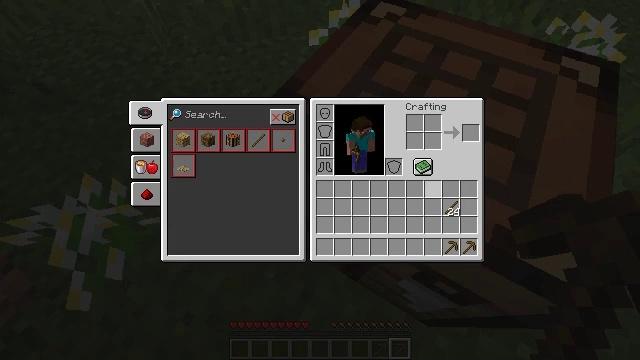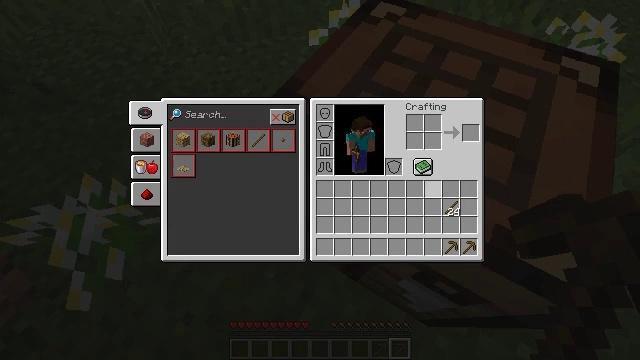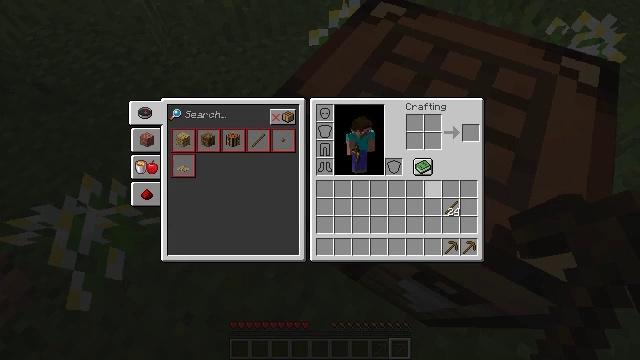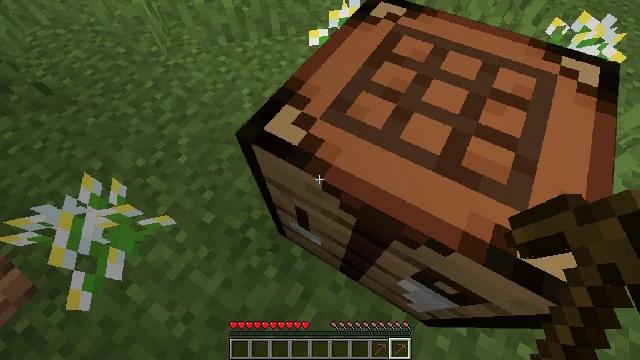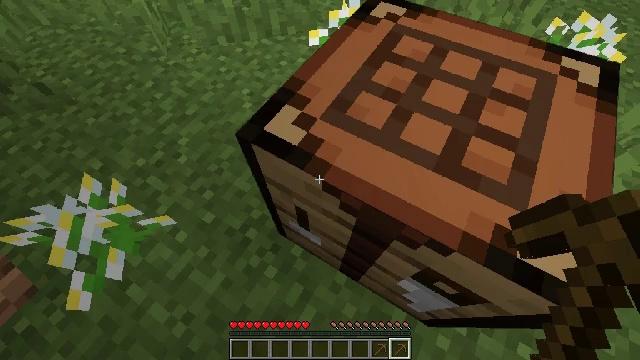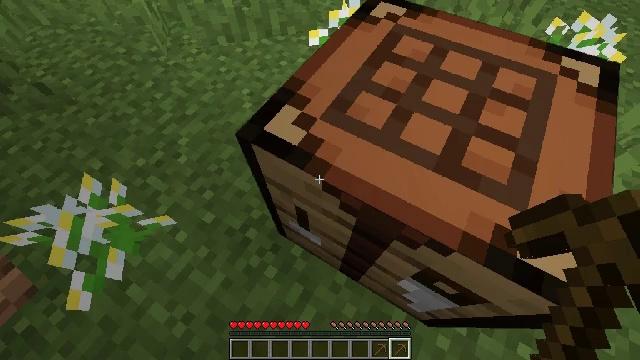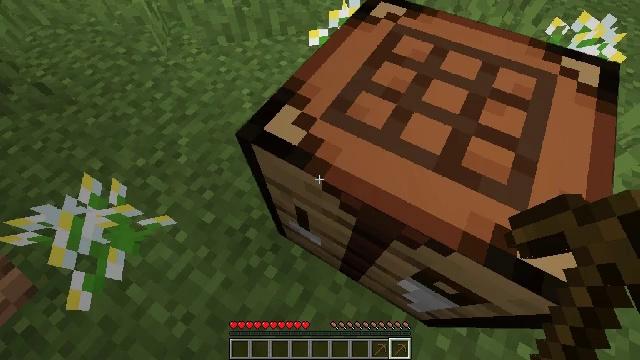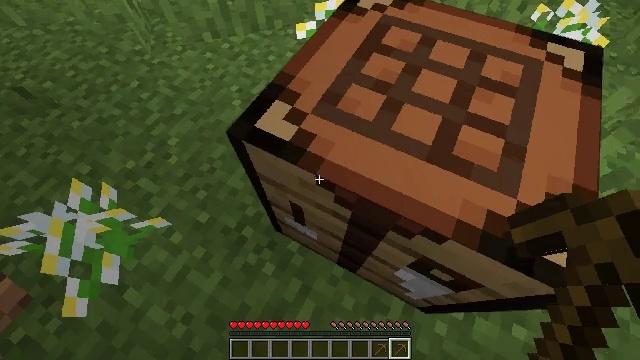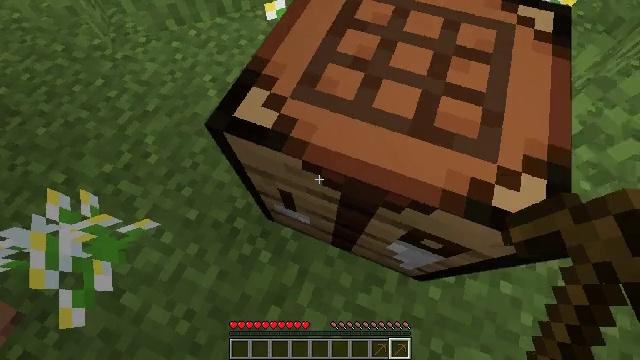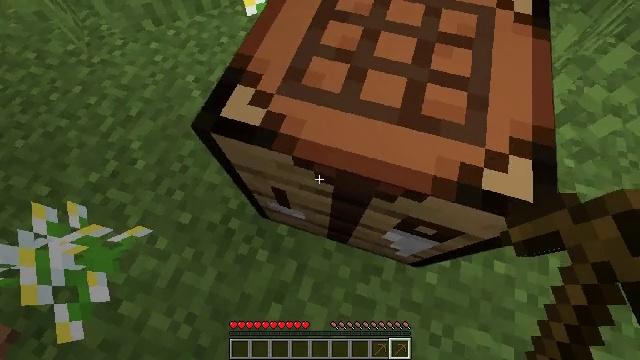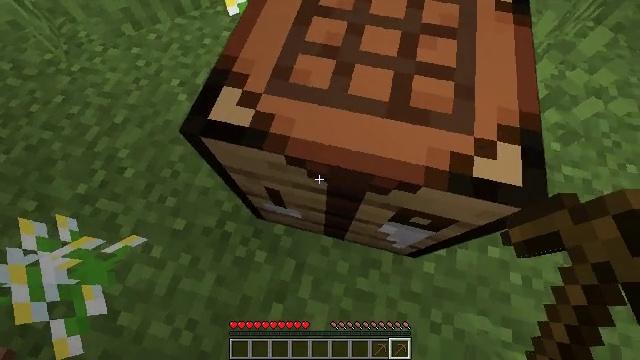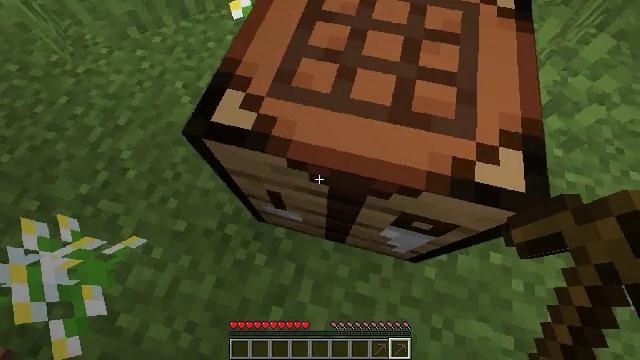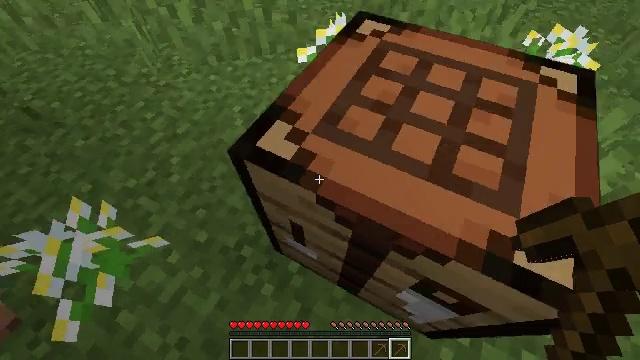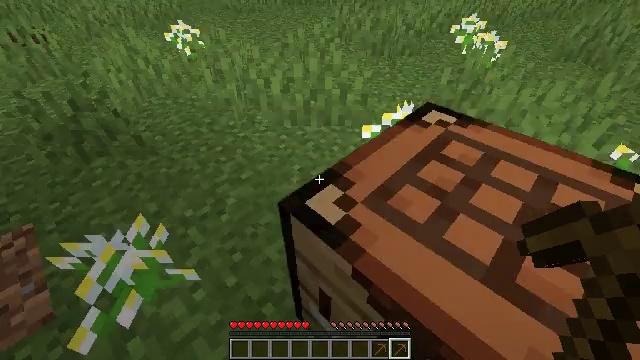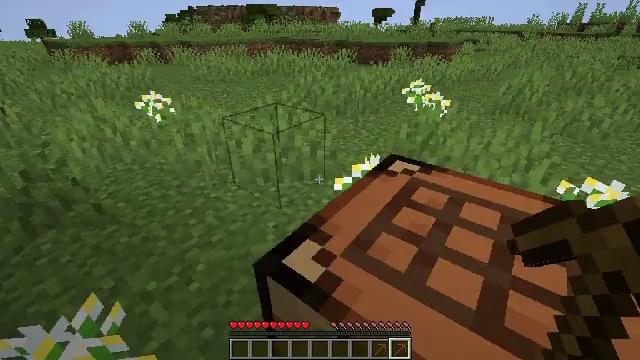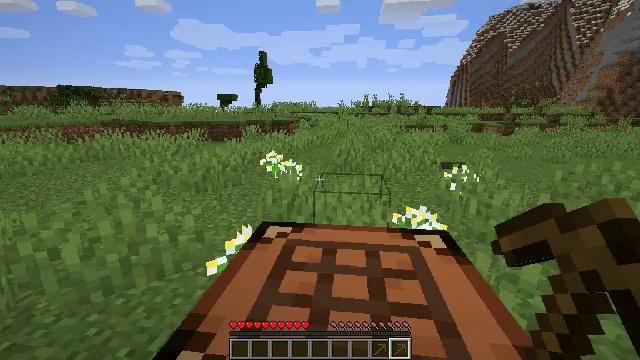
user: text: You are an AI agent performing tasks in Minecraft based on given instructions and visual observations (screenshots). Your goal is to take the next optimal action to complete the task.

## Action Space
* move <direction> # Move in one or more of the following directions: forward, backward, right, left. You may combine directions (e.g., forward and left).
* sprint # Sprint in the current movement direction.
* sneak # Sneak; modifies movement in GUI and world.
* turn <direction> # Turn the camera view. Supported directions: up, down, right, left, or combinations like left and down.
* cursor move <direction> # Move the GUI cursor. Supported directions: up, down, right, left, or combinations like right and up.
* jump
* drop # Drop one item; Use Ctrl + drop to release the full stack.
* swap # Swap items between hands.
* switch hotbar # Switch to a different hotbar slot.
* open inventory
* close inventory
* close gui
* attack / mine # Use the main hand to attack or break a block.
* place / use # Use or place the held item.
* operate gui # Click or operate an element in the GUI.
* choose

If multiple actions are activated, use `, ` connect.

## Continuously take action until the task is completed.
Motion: motion action
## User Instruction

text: Mine the oak log.
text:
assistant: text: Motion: no_op
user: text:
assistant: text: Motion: no_op
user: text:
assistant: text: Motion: no_op
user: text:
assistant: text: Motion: no_op
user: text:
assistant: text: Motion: no_op
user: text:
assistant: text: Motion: no_op
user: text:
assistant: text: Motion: no_op
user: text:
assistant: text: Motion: turn right and down
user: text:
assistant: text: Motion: turn right and down
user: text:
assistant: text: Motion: turn right and down
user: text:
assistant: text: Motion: turn right
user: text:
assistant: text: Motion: no_op
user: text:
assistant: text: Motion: turn left and up
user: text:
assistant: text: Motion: turn left and up
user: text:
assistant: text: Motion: turn right and up
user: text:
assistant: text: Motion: turn right and up
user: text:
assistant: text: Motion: turn right and up
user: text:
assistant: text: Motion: turn right and up
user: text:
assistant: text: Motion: turn right and up
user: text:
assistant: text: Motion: turn right
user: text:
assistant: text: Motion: turn right and down
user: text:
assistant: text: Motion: turn right and down
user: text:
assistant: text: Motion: turn right and down
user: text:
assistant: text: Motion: turn right and down
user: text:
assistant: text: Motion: turn right and down
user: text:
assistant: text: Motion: turn right and down
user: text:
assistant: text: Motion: no_op
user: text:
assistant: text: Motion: turn right and up
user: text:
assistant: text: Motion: turn right and up
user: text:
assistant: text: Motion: turn right and up